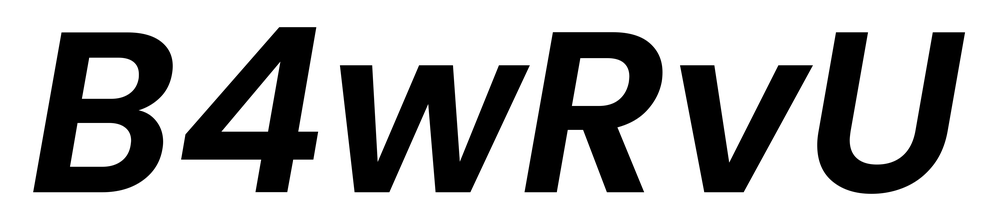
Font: Poppins-SemiBoldItalic